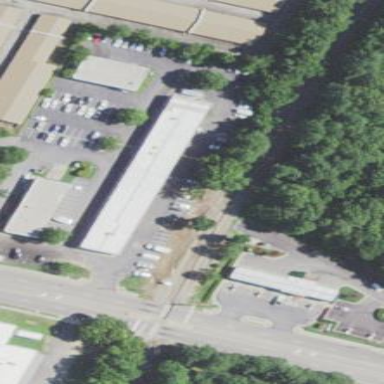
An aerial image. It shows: Commercial building.